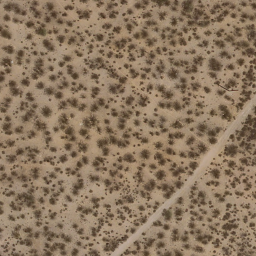
Label: chaparral